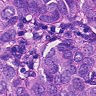
Metastatic tissue present: yes